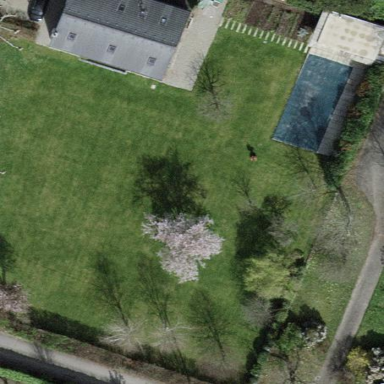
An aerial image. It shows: Garden surrounded by fence.